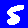
Digit: 5